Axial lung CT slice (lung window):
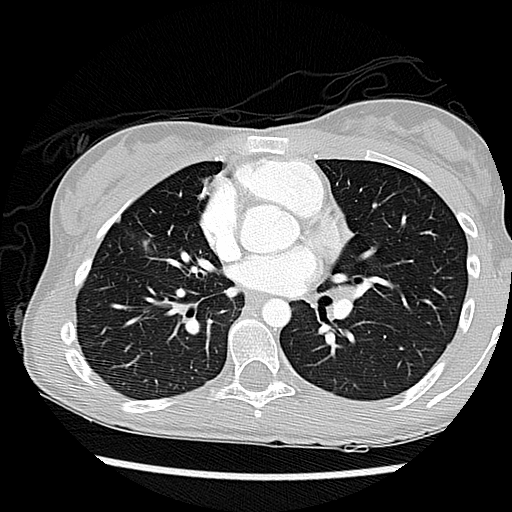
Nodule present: no